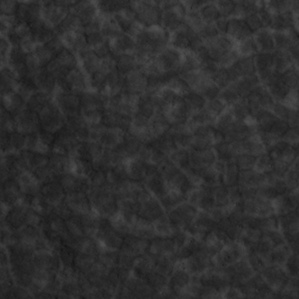
Label: non_frost